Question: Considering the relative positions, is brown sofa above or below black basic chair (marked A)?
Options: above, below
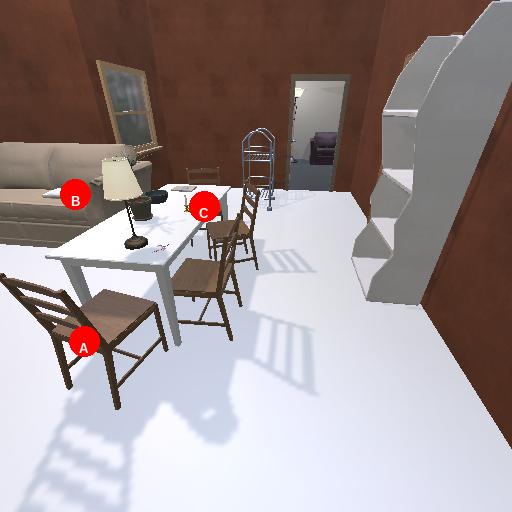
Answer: above